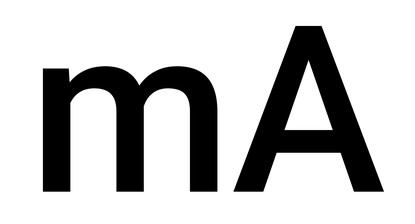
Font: Roboto_Medium